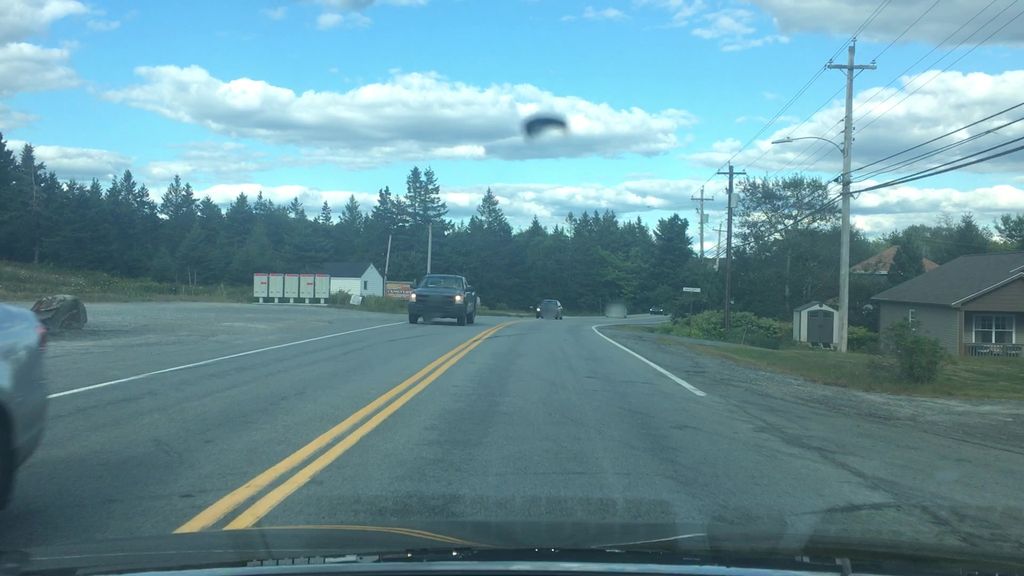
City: halifax